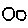
Label: circle